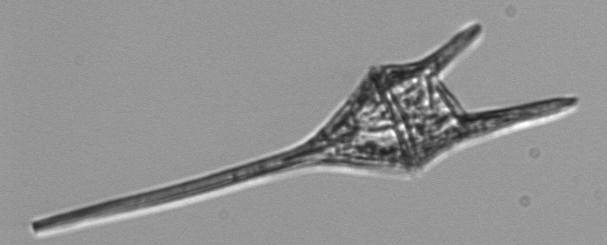
Label: Tripos_lineatus